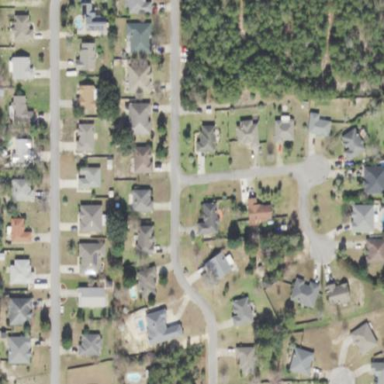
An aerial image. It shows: Residential area composed of single-family homes.